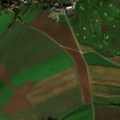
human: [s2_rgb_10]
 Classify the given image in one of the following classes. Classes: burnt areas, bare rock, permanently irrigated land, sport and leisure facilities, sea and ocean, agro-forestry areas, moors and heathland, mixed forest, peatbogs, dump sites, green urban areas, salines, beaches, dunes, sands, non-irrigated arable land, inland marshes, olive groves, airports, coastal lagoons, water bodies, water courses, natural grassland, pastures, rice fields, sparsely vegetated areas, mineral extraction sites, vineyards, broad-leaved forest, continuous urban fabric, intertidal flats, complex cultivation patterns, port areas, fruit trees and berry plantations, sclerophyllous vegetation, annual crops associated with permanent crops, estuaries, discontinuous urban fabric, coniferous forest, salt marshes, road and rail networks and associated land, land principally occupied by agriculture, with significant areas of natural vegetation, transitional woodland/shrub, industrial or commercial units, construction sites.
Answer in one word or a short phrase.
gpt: discontinuous urban fabric, non-irrigated arable land